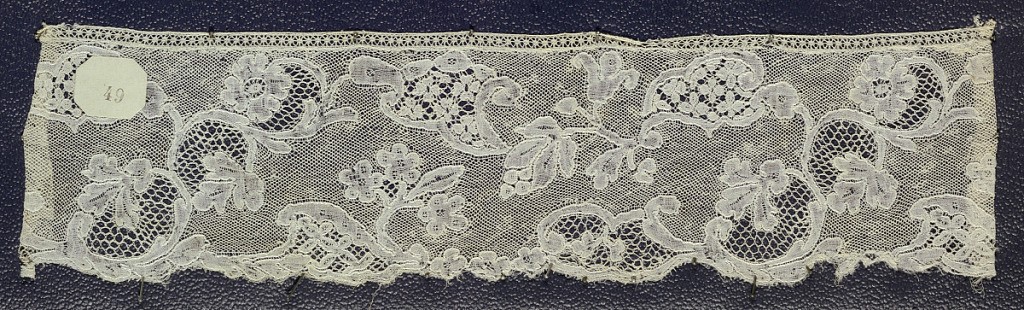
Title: Border
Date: late 18th century
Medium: Technique: bobbin lace
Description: Bobbin lace sample, floral scrolls repeating; late 18th century Maline